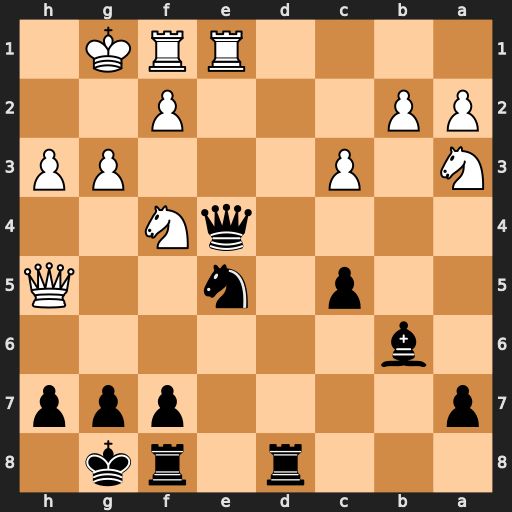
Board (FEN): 3r1rk1/p4ppp/1b6/2p1n2Q/4qN2/N1P3PP/PP3P2/4RRK1
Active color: b
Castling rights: -
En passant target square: -
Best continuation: Nf3+ Qxf3 Qxf3